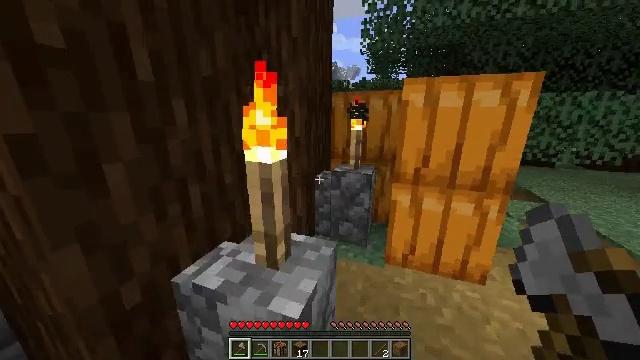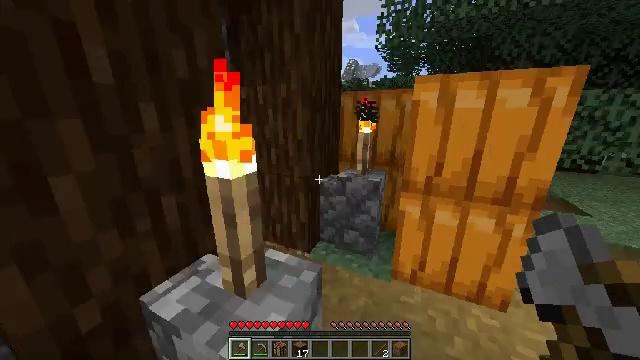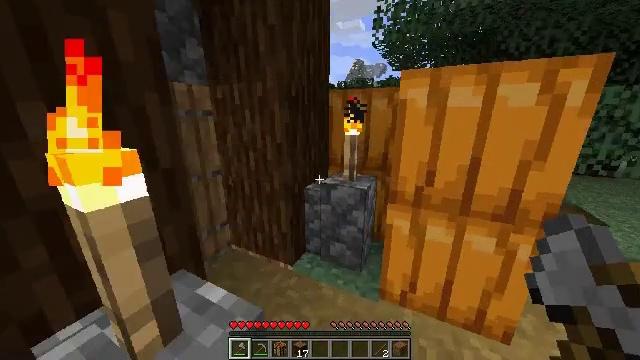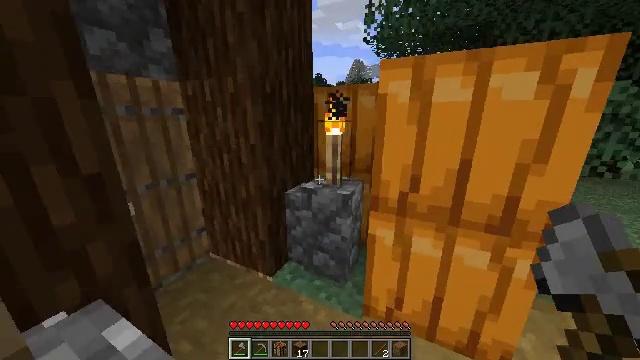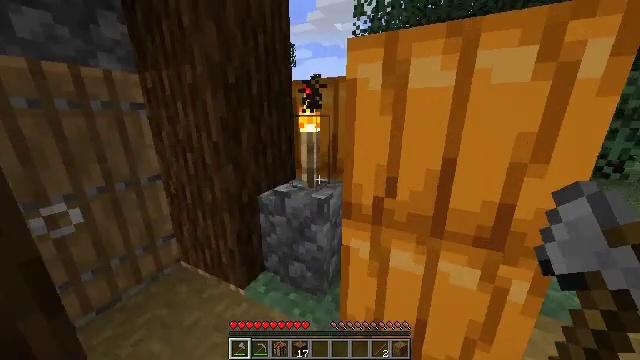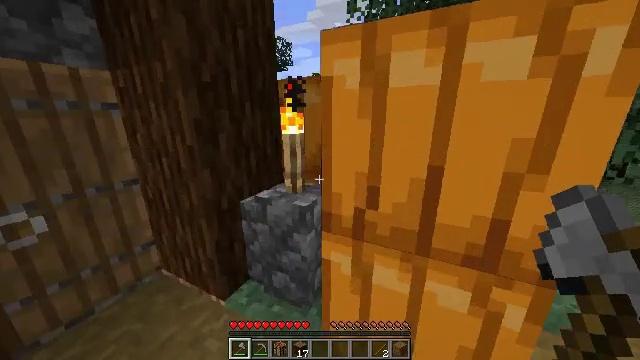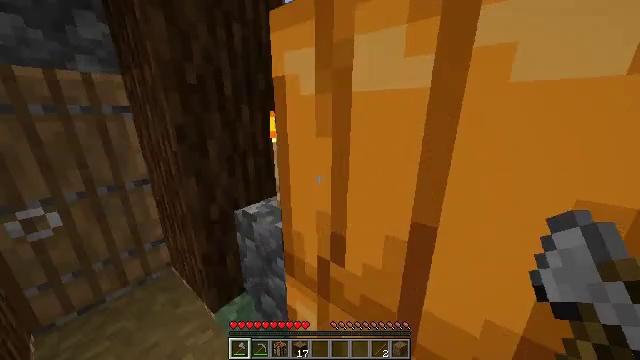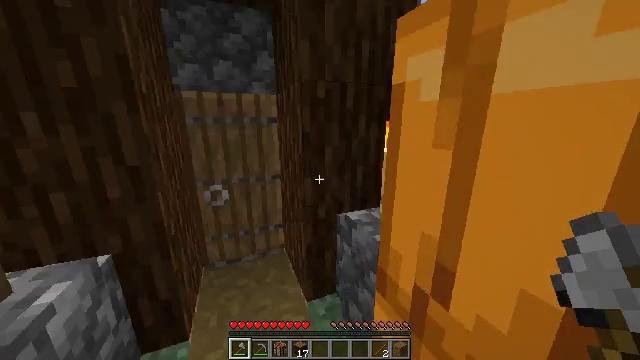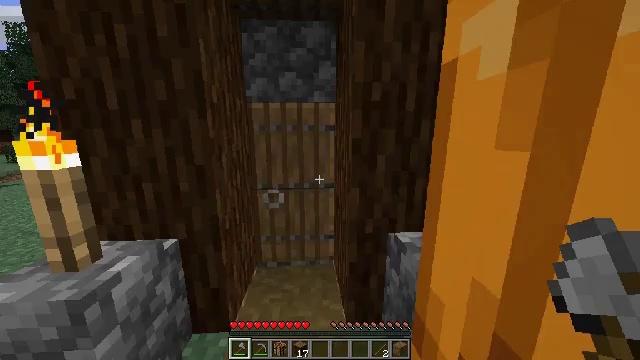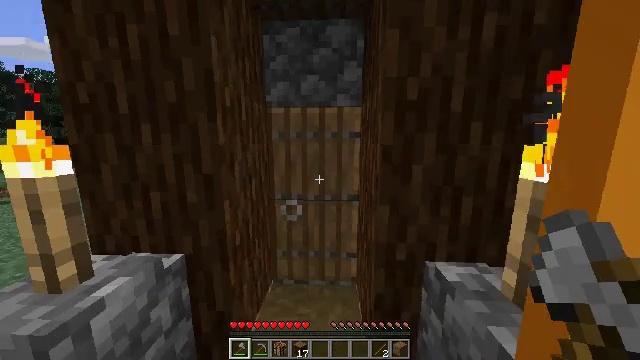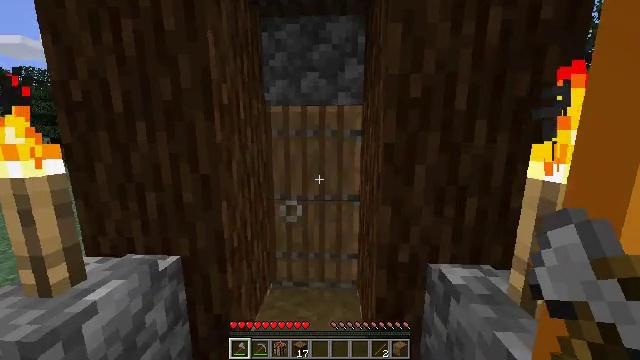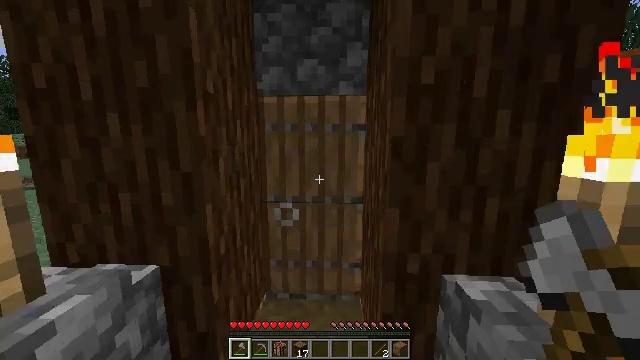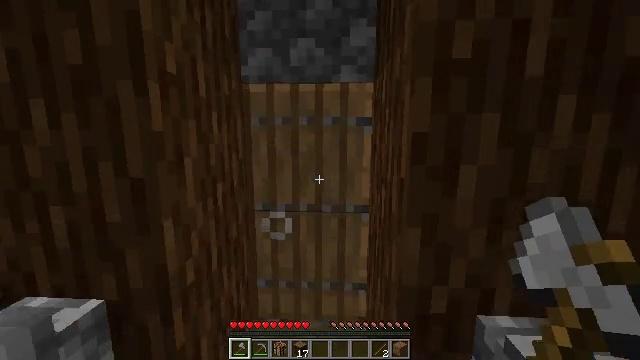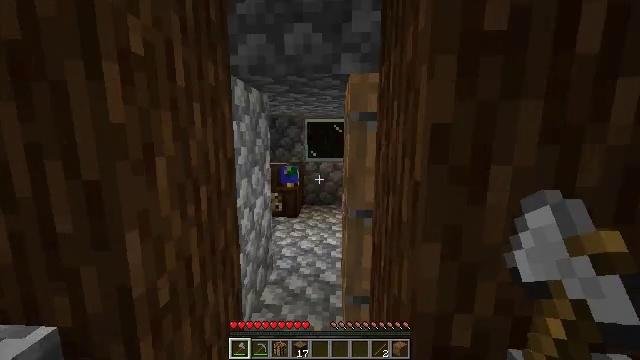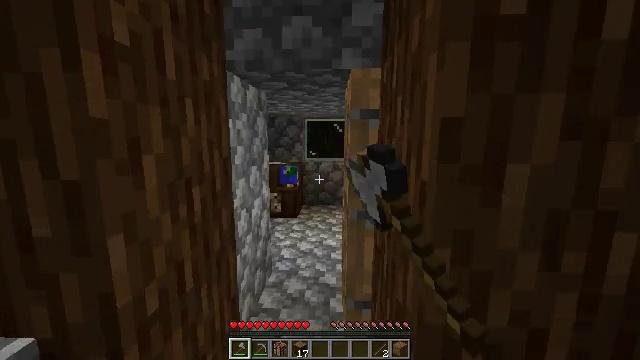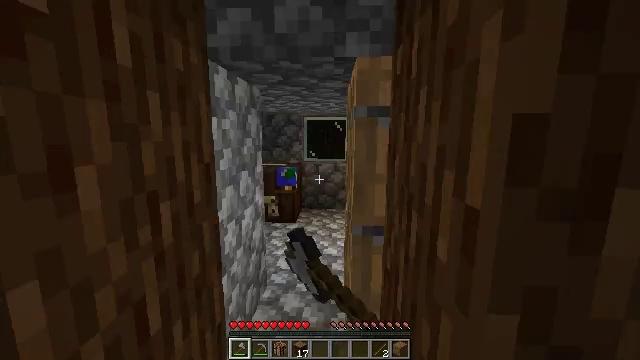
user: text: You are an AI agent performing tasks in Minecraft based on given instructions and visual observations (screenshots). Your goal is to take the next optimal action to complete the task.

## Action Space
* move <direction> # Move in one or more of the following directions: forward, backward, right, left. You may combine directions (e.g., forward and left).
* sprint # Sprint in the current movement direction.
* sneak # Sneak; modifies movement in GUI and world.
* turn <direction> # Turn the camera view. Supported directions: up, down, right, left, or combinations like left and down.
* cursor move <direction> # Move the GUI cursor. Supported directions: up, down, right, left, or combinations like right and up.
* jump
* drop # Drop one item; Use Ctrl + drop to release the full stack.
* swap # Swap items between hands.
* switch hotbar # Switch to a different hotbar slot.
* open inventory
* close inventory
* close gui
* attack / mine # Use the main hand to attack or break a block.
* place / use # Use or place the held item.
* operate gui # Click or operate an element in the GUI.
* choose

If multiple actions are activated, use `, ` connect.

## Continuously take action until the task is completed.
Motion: motion action
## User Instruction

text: Punch the spruce leaves to get saplings.
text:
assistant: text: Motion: move forward and move right, turn left
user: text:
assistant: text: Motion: move forward and move right, turn left
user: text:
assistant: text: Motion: move forward and move right
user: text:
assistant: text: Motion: move forward and move right
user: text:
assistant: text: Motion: move forward and move right
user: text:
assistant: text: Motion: move forward and move right, turn left
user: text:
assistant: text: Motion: move forward, turn left and up
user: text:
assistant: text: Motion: move forward, turn left and up
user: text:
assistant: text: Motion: turn left and up
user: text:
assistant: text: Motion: no_op
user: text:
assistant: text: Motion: move forward
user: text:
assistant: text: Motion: move forward
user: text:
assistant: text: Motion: move forward, use / place
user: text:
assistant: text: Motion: move forward, use / place
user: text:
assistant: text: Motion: move forward, use / place
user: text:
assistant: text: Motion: move forward, use / place
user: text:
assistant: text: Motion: move forward, use / place
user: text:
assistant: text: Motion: move forward
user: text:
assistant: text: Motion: move forward, sprint
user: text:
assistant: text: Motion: move forward, sprint
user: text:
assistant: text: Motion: move forward, sprint, turn right
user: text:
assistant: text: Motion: move forward, sprint
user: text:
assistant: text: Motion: move forward, sprint
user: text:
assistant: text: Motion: move forward and move left, sprint
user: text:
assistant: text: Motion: move forward and move left, sprint, turn right and down
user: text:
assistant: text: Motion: move forward and move left, sprint, turn right
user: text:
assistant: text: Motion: move forward and move left, sprint, turn right
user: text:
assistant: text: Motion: move forward, turn right
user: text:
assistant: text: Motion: turn right
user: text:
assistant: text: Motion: turn right